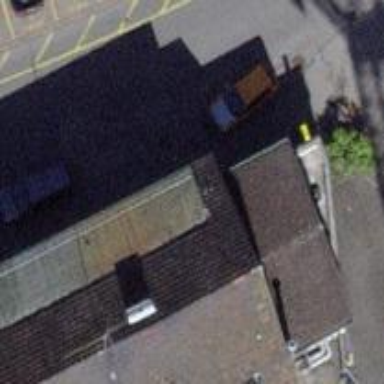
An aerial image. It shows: Fast food establishment.